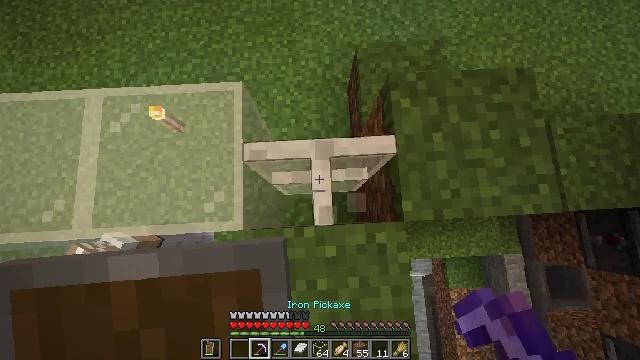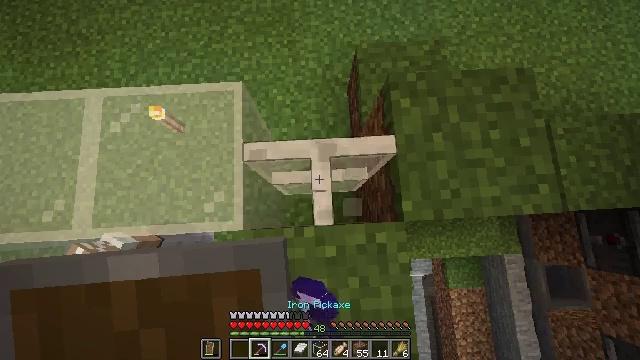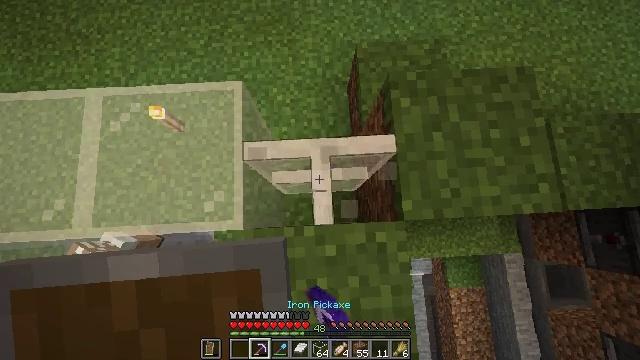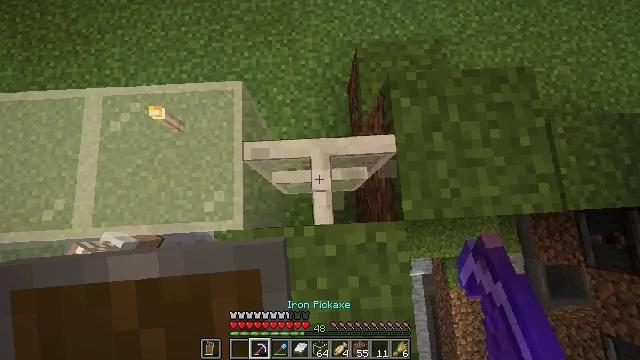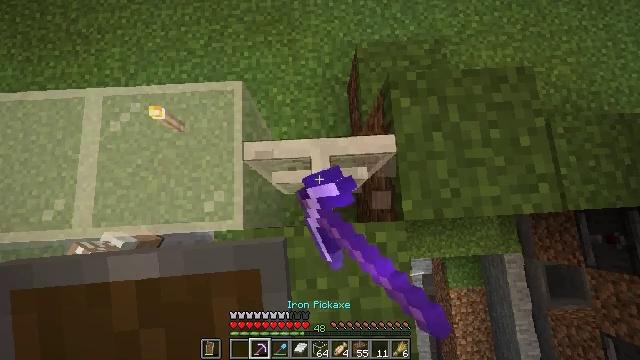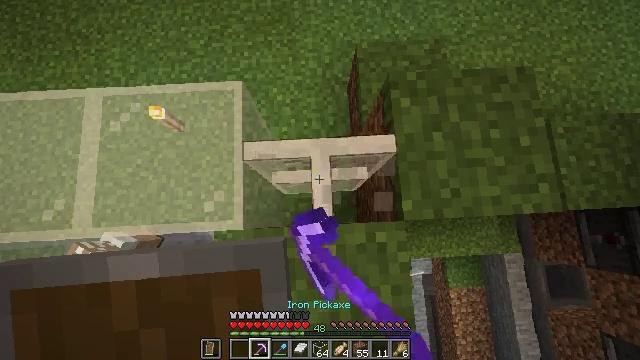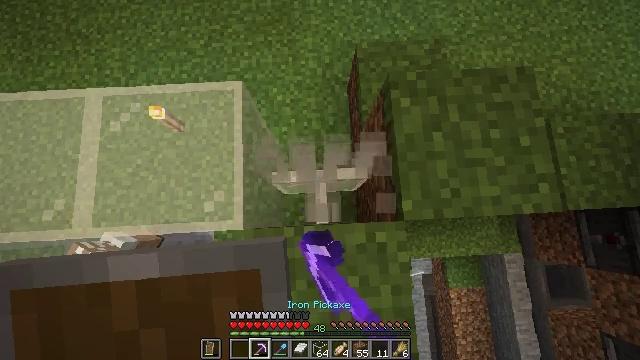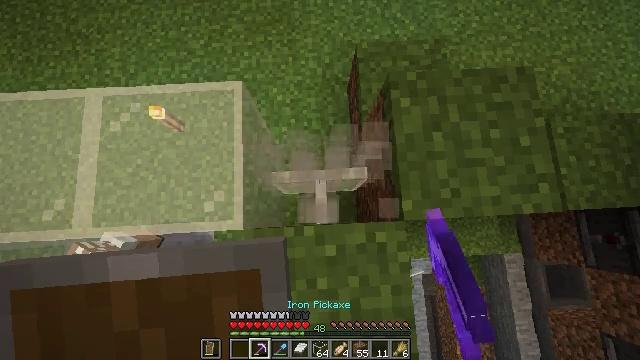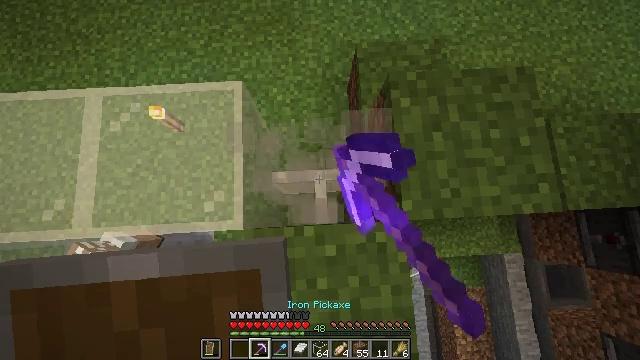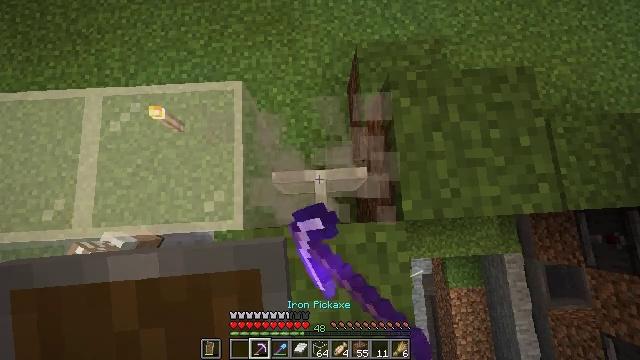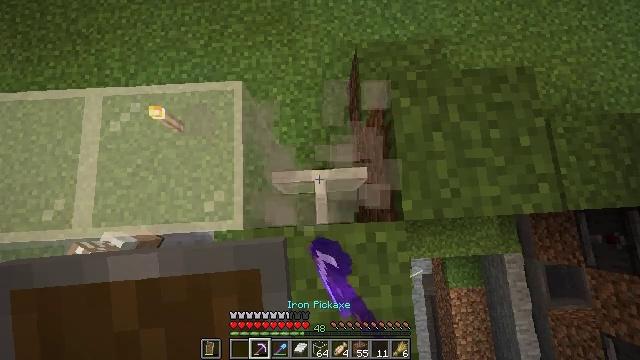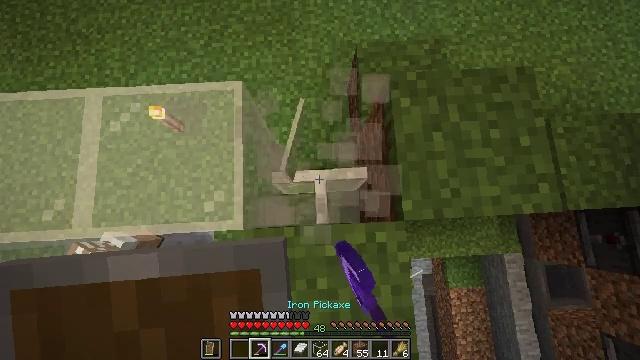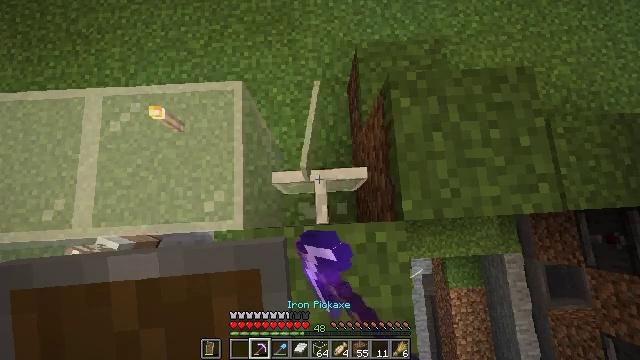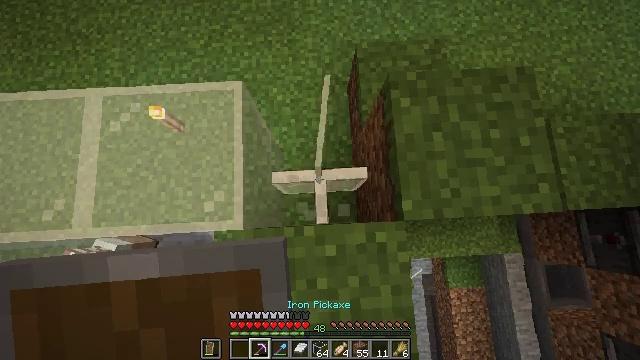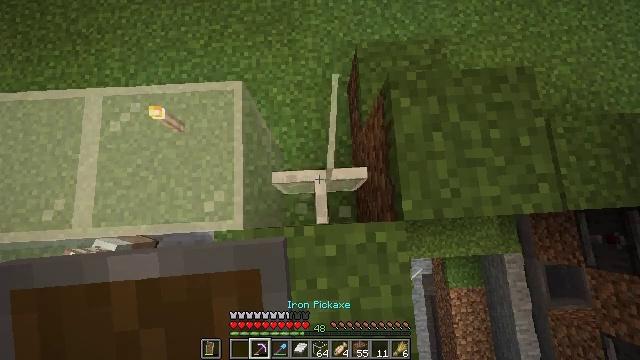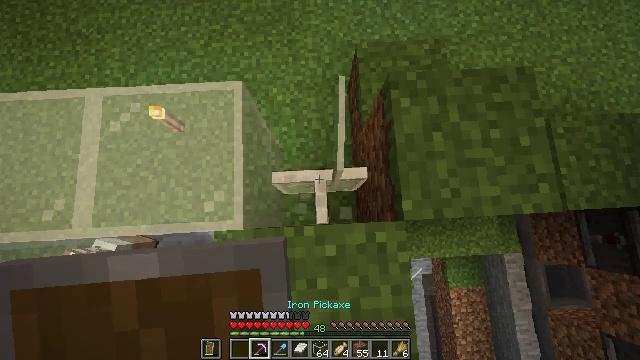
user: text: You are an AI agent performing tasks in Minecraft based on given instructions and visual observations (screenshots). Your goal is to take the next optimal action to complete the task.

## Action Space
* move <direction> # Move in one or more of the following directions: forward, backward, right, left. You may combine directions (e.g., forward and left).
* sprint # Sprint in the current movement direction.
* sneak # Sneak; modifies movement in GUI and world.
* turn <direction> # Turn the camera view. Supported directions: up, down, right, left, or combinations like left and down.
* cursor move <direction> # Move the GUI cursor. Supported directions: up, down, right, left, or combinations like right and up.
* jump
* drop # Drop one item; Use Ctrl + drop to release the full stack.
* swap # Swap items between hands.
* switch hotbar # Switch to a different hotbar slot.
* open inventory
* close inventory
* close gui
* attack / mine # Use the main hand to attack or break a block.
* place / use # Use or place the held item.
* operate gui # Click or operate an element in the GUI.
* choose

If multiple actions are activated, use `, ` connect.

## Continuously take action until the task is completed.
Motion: motion action
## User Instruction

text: Destroy the white stained glass pane gently.
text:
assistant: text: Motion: attack / mine
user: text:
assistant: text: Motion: attack / mine
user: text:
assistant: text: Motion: attack / mine
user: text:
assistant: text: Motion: attack / mine
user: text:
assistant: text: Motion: attack / mine
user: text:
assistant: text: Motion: attack / mine
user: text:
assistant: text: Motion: attack / mine
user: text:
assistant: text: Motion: attack / mine
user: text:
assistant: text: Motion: attack / mine
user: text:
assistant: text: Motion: attack / mine
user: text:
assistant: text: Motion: attack / mine
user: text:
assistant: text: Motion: attack / mine
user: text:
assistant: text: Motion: attack / mine
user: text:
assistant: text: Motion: attack / mine
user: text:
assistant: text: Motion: attack / mine
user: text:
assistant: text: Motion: attack / mine
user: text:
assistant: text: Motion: attack / mine
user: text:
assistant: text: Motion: attack / mine
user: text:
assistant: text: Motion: attack / mine
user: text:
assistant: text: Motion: attack / mine
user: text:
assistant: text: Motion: attack / mine
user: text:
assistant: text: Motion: attack / mine
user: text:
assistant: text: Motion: attack / mine
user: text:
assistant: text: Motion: attack / mine
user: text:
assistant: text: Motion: attack / mine
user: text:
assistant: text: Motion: no_op